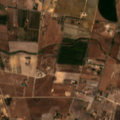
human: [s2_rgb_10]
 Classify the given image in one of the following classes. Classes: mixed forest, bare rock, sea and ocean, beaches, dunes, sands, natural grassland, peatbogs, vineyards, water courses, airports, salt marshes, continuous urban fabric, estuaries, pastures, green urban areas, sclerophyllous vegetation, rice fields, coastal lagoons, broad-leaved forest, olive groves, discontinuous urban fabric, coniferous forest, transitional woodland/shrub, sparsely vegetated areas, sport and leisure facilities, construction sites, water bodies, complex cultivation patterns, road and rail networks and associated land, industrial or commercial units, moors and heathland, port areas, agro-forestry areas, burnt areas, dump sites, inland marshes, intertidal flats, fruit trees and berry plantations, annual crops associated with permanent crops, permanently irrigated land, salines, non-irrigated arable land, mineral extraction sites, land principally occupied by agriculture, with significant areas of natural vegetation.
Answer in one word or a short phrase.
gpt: complex cultivation patterns, land principally occupied by agriculture, with significant areas of natural vegetation, broad-leaved forest